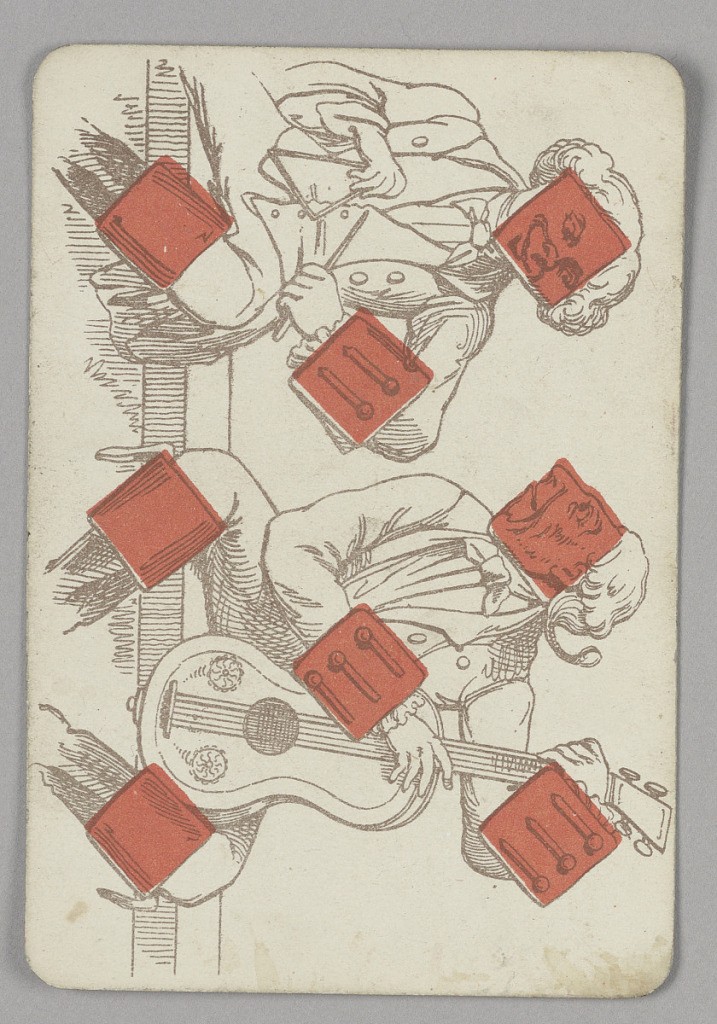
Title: Eight of Diamonds
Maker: E. Le Tellier, French, active late 19th century
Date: late 19th century
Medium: Lithograph on paper
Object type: Playing card
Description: Eight of Diamonds playing card from a pack of transformation playing cards. Vertically, a figural scene shown in outline. Two gentlemen in elaborate dress play music--the man at top holds a triangle, and the man at bottom plays guitar. Red diamonds integrated into the scene.